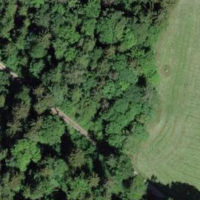
EUNIS habitat code: 44
Species observed at this site:
Aegopodium podagraria